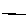
Label: line